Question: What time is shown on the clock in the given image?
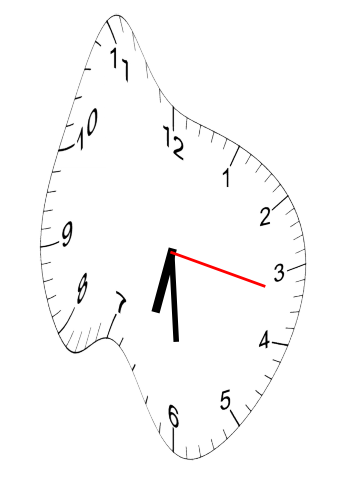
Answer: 06:29:17